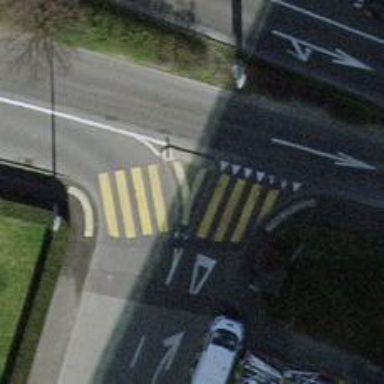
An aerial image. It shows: Marked road crossing with pedestrian island.